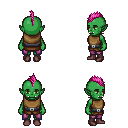
a pixel art fantasy rpg character, female body template, orc, green skin, leather chest armor, magenta pants, pink mohawk hairstyle, maroon shoes, four views (front, back, left, right), 2x2 character sprite sheet, small pixel art, hard edges, no anti-aliasing